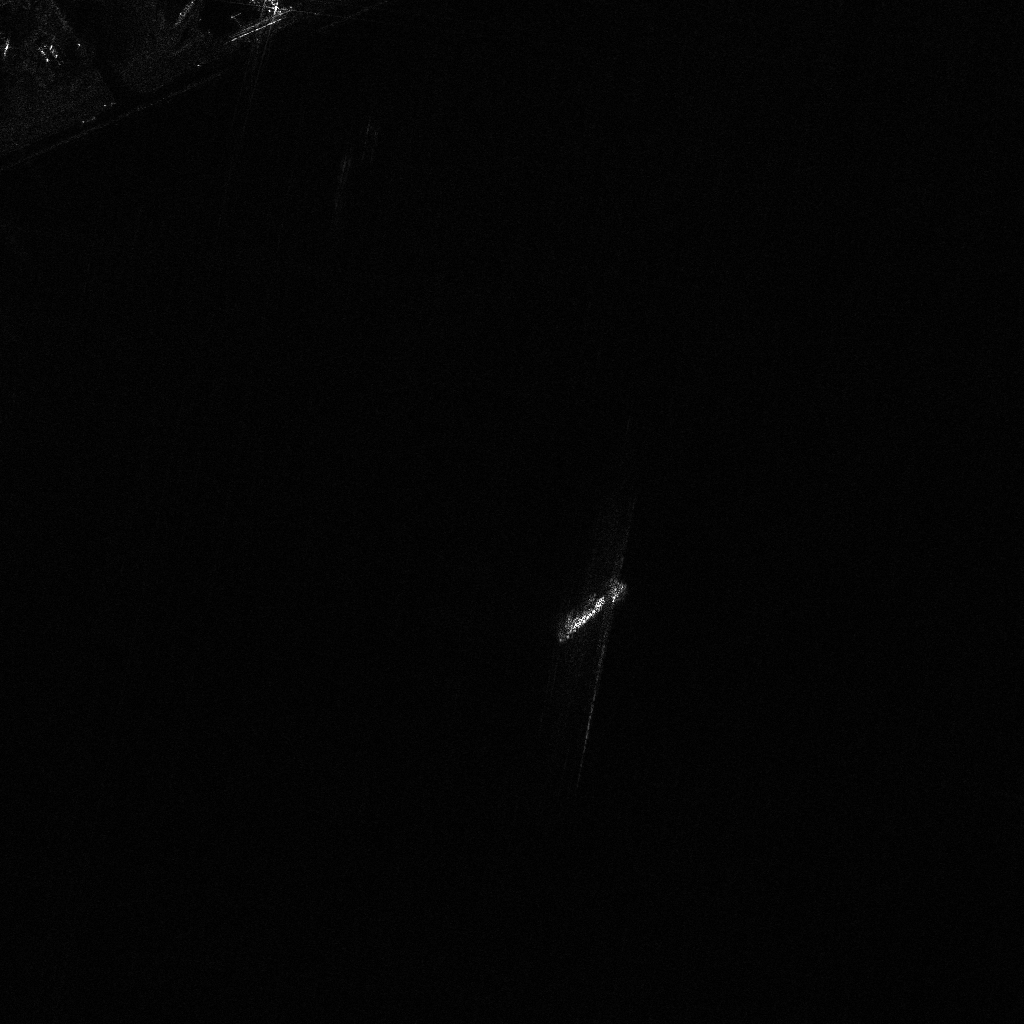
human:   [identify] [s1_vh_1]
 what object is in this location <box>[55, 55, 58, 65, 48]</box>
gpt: <ref>1 large container at the center</ref>